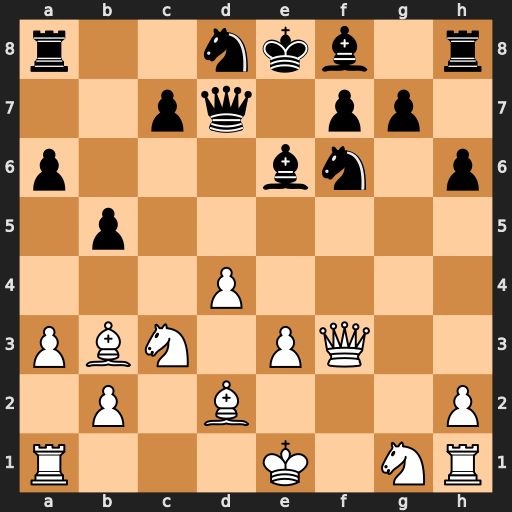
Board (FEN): r2nkb1r/2pq1pp1/p3bn1p/1p6/3P4/PBN1PQ2/1P1B3P/R3K1NR
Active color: w
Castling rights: KQkq
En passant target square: -
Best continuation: Bxe6 fxe6 Qxa8